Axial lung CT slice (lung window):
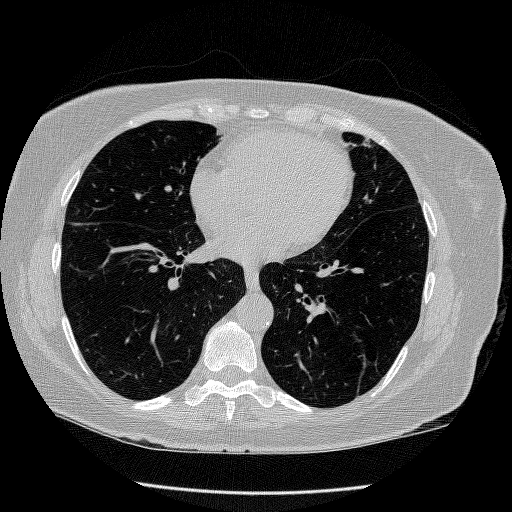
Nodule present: no